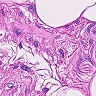
Metastatic tissue present: no